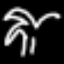
Label: palm tree